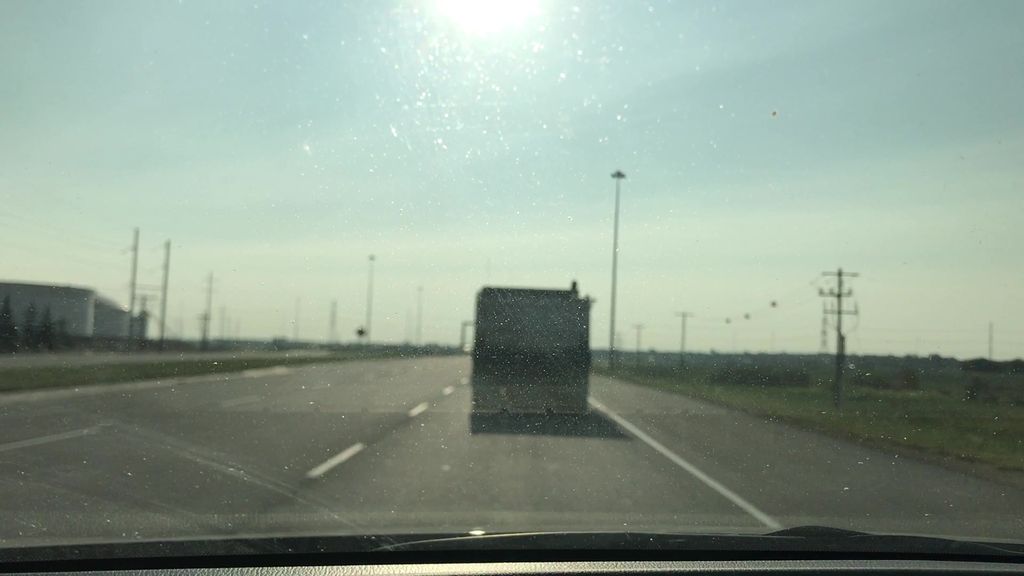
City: edmonton